Question: I am trying to create a function in C that should be able to remove (delete) all the leaves from a binary tree (BST), which is passed as a parameter, with zero value (0) and the return result will be the number of the deleted leaves. NOTE: Not the nodes with value = 0 but ONLY the leaves. For example to the BST on the figure:

the function will return 2 (after removing the red circled zeros).
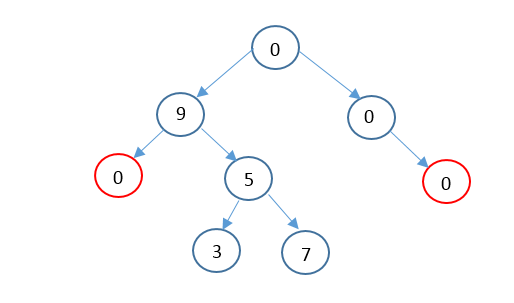
Answer: This is a pseudo code to do it:
'''
int delete_zero_leaves (node){
int deleted
delete_zero_leaves_aux (node, &deleted);
return deleted
}
pointer delete_zero_leaves_aux (node, deleted){
boolean is_leaf = true
// if there is a child
if (node->left != NULL){
// passing deleted by reference
node->left = delete_zero_leaves_aux (node->left, &deleted)
is_leaf = false
}
// if there is a child on the right side
if (node->right != NULL){
// passing deleted by reference
node->right = delete_zero_leaves_aux (node->right, &deleted)
is_leaf = false
}
if (is_leaf AND node->value == 0){
free(node)
deleted += 1
return NULL
}
return node
}
'''
Since you said the has no pointer the its own father, you can return a pointer and set the value of the father's pointer (left or right).